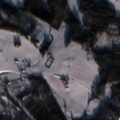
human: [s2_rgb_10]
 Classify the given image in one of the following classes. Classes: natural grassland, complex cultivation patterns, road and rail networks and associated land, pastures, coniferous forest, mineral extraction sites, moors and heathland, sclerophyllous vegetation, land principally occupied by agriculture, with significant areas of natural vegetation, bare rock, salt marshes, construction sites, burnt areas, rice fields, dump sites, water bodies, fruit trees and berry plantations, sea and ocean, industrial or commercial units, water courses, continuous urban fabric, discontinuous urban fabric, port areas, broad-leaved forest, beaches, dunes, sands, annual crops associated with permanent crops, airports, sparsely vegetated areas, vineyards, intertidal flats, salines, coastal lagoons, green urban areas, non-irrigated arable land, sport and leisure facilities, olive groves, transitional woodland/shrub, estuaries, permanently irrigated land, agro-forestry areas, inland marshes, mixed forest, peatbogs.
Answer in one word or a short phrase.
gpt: non-irrigated arable land, land principally occupied by agriculture, with significant areas of natural vegetation, coniferous forest, mixed forest, transitional woodland/shrub